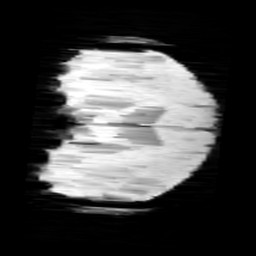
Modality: minIP
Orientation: coronal
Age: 12
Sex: male
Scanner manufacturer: siemens
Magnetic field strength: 3 T
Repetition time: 0.027 s
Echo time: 0.02 s